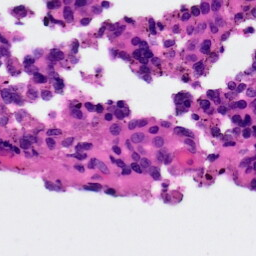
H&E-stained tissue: Ovarian